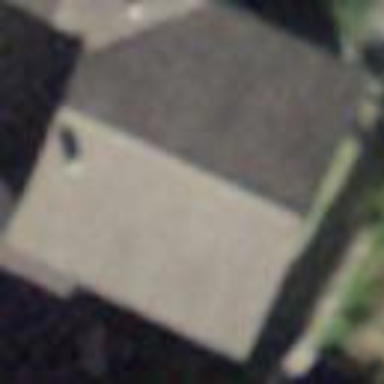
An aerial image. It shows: Building with gabled roof oriented along its length.